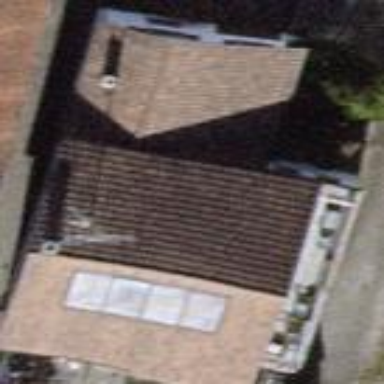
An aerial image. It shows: Saltbox-shaped roof house.